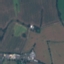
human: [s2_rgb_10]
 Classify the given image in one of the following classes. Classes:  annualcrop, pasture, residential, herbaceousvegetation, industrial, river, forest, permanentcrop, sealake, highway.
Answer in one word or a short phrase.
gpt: Pasture